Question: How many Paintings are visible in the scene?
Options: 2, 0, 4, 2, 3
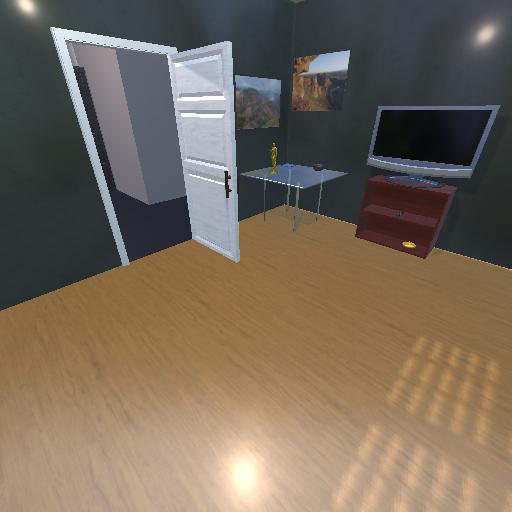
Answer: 2